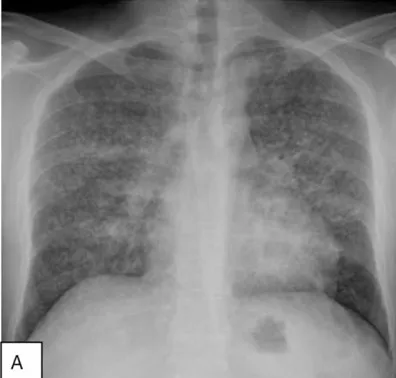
(A) Chest X-ray showing a micronodular pattern.
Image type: radiology (x_ray)